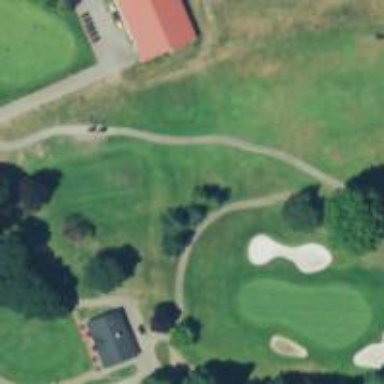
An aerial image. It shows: Path designated for golf carts.